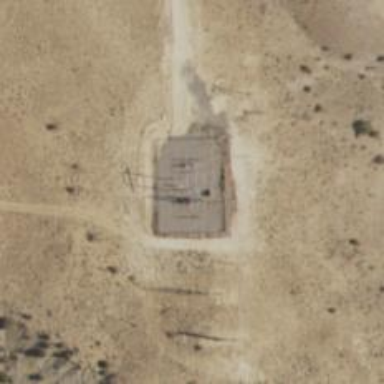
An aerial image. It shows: Power substation.